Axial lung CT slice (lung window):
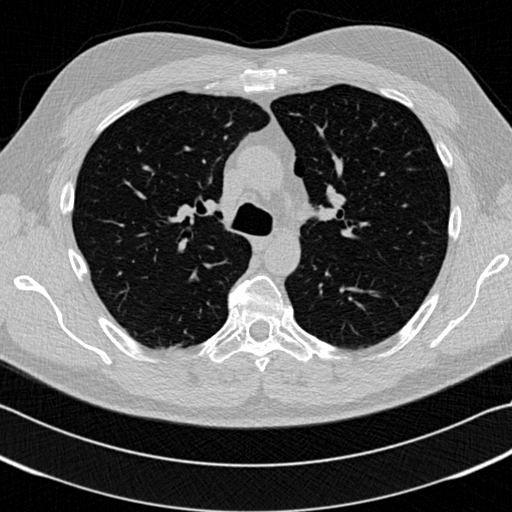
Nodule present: no